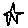
Label: star